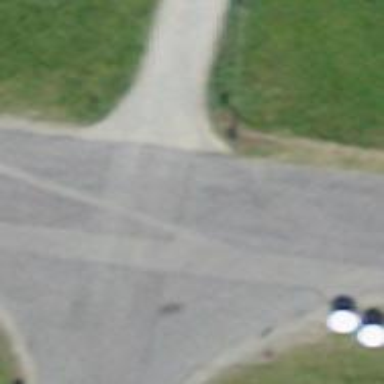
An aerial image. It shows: Residential road with classic groomed hike path. There is no sidewalk along the road.